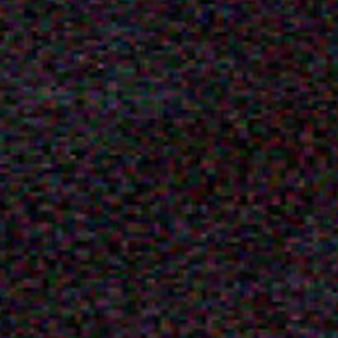
Label: other